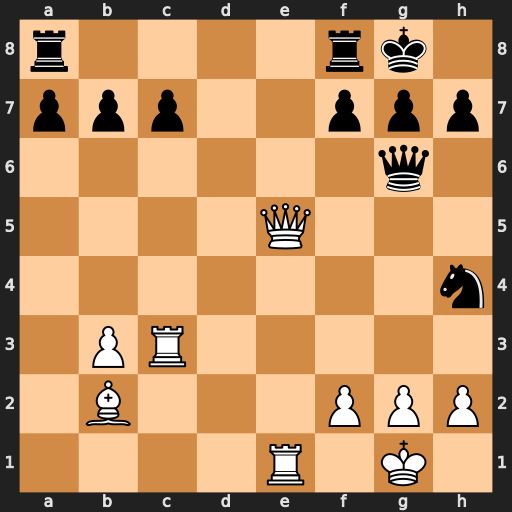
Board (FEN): r4rk1/ppp2ppp/6q1/4Q3/7n/1PR5/1B3PPP/4R1K1
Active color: w
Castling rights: -
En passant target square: -
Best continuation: Rg3 f6 Qd5+ Kh8 Rxg6